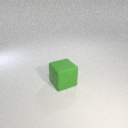
large green rubber cube